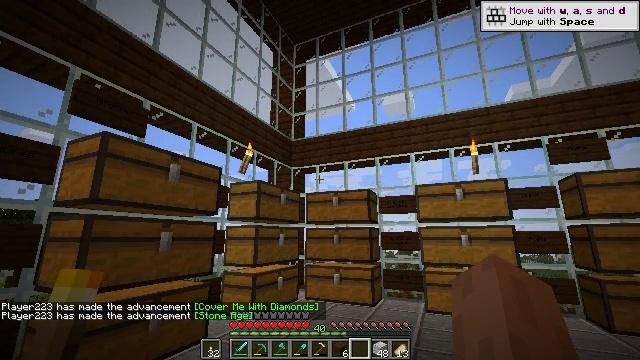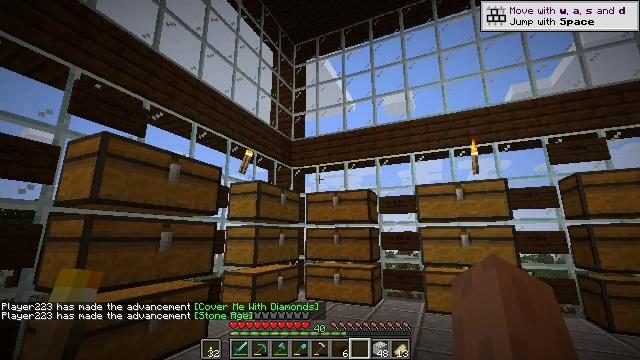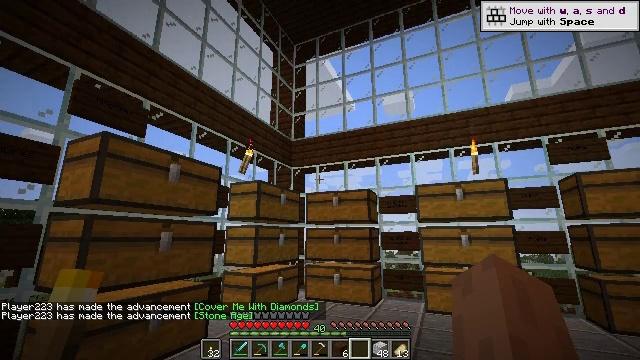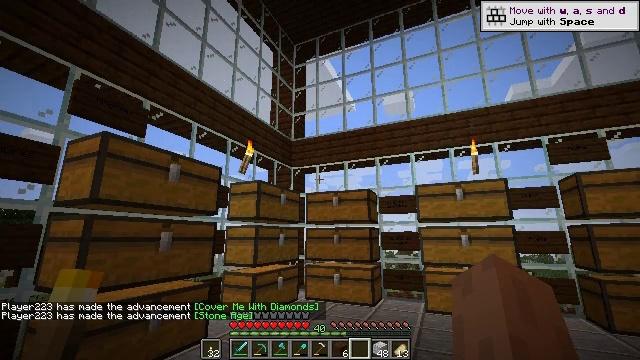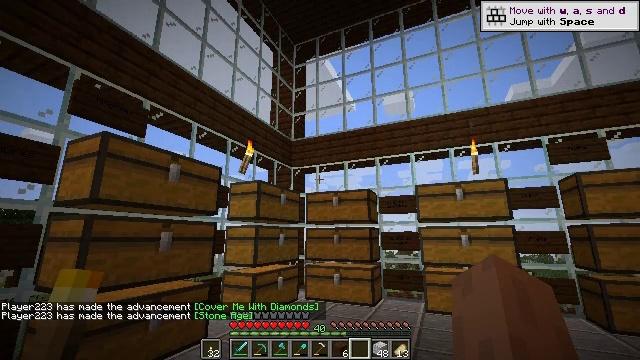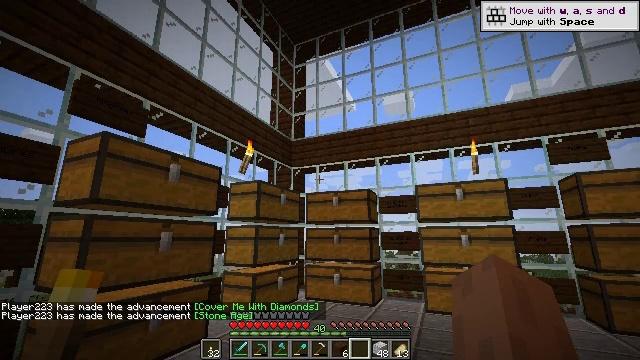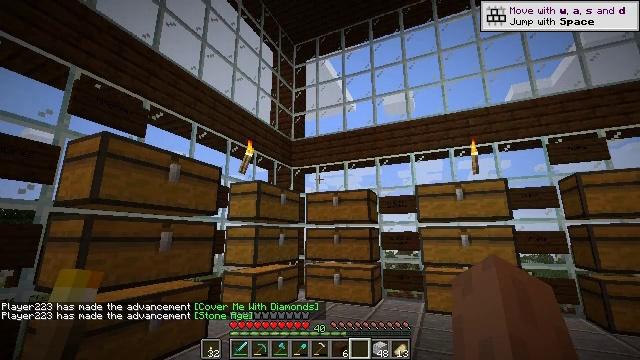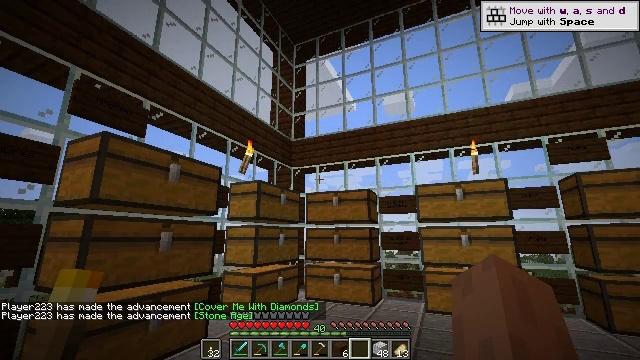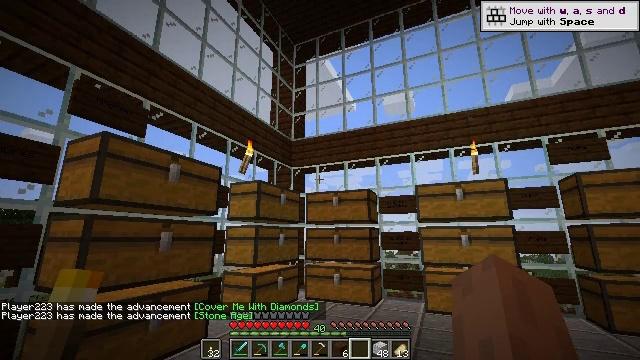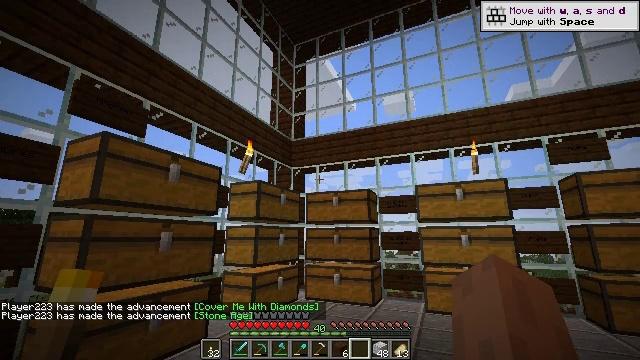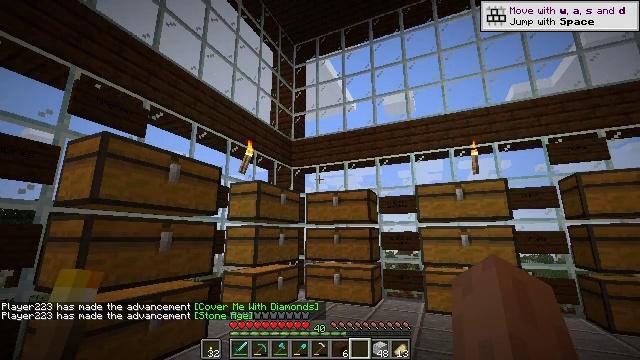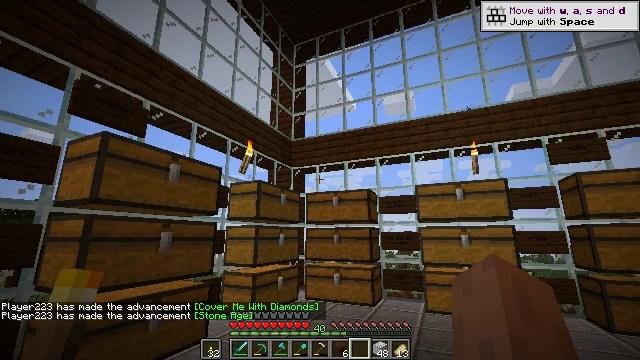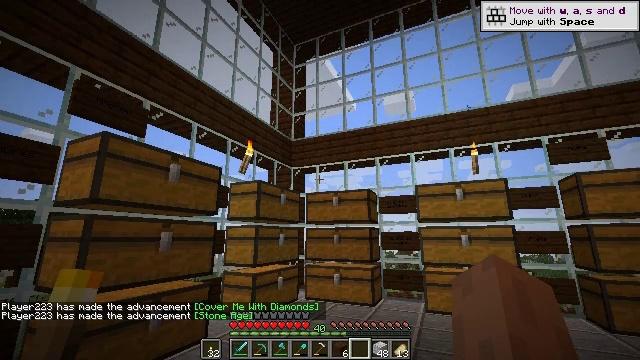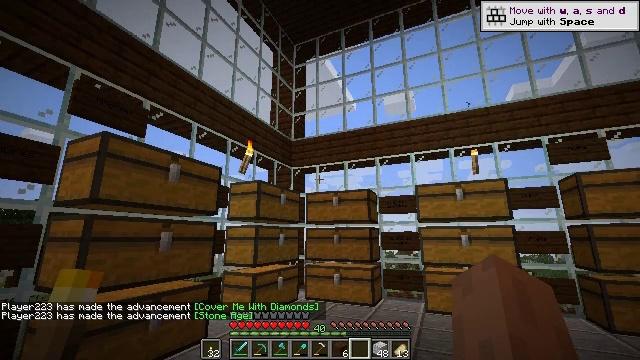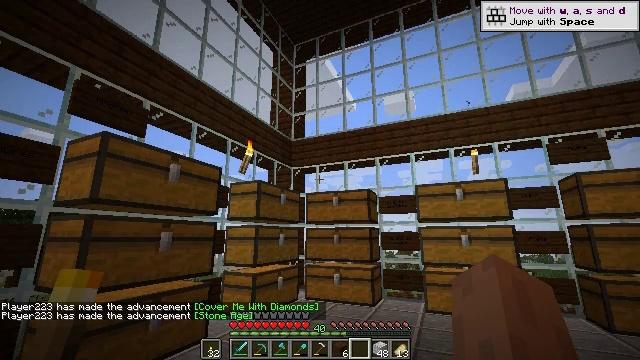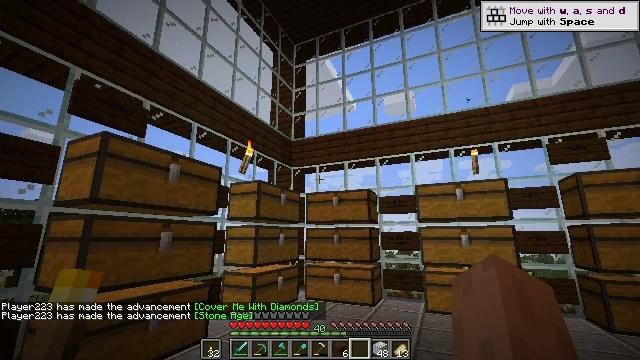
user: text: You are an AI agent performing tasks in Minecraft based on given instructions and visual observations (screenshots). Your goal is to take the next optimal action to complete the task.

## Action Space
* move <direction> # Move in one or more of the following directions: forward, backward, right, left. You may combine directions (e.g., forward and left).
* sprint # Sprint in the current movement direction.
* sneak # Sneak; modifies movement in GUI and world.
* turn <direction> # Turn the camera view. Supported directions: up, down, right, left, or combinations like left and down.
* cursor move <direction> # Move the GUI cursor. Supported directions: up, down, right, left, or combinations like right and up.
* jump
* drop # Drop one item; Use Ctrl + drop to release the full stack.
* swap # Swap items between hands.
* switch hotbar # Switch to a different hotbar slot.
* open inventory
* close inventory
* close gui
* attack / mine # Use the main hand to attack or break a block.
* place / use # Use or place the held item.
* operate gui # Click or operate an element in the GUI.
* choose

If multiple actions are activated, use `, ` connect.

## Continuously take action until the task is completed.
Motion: motion action
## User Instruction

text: Harvest dark oak log for resources.
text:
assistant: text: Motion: no_op
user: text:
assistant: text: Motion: no_op
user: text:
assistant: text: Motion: no_op
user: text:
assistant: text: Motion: no_op
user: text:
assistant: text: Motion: no_op
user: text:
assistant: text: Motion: no_op
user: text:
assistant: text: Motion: no_op
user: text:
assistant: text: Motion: no_op
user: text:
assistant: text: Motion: no_op
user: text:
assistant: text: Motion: no_op
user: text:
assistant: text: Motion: no_op
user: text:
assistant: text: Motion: no_op
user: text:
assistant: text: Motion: no_op
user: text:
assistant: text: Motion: no_op
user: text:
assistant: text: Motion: no_op
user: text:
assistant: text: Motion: no_op
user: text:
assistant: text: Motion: no_op
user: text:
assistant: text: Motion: no_op
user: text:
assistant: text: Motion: no_op
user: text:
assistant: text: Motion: no_op
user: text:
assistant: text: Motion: no_op
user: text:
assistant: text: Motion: no_op
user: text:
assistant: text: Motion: no_op
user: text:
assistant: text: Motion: no_op
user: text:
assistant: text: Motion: no_op
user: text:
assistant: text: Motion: no_op
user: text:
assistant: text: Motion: no_op
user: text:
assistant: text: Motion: no_op
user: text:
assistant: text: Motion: no_op
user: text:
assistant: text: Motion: no_op